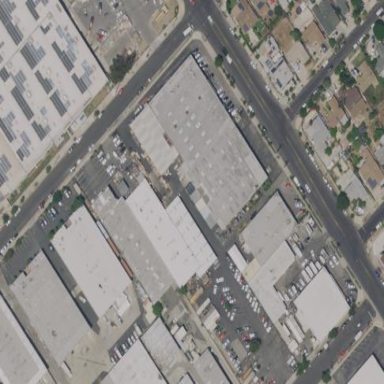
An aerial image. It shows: Industrial building.